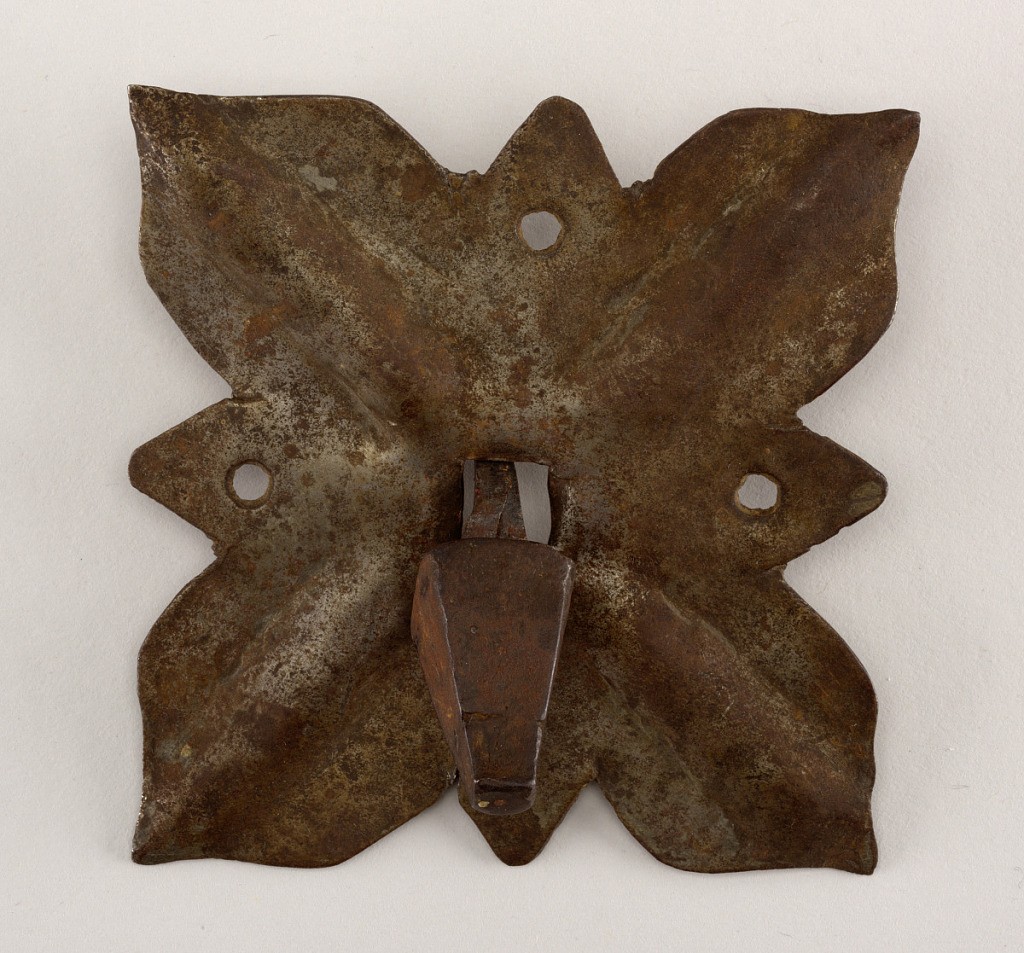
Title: Doorplate fastener knobbed post
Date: ca. 1550–1700
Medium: Steel-plated wrought iron
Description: Square type, pierced and embossed with wrought lines. Quadrant leaf design based on old examples. Square, pyramid-shaped nail head on a square shank.